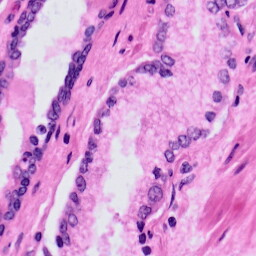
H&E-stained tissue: Prostate